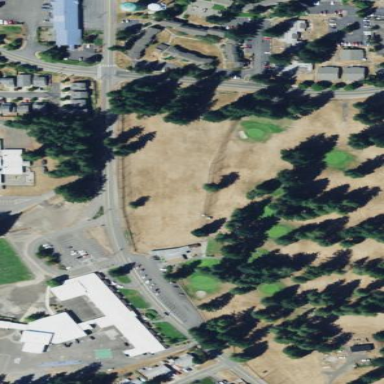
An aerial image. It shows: Grassy area designated for driving range golf.